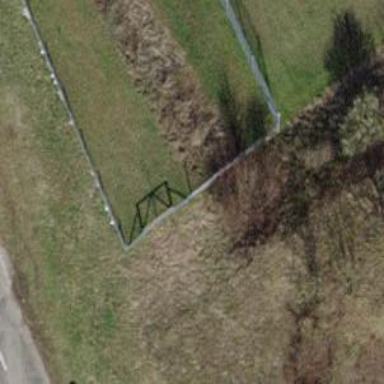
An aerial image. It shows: Gate.